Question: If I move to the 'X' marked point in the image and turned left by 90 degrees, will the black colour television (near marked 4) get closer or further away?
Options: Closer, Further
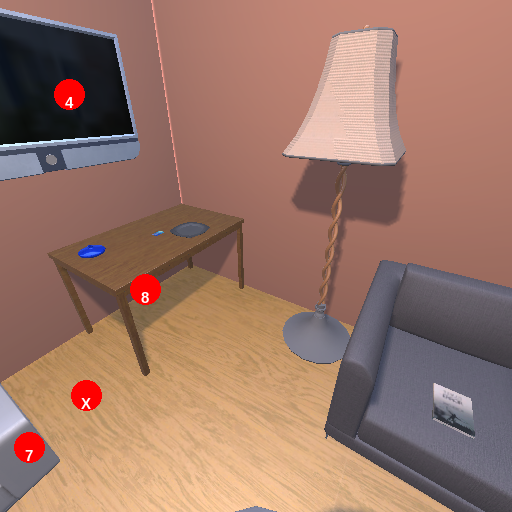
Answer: Closer